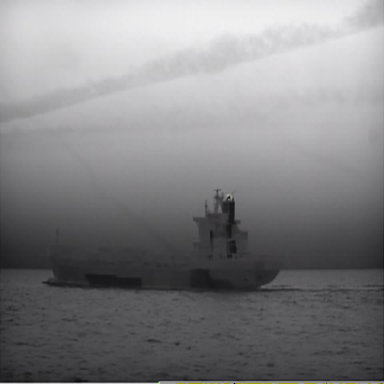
There is a liner in the infrared image.